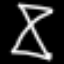
Label: hourglass